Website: walmart
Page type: customer-info-address
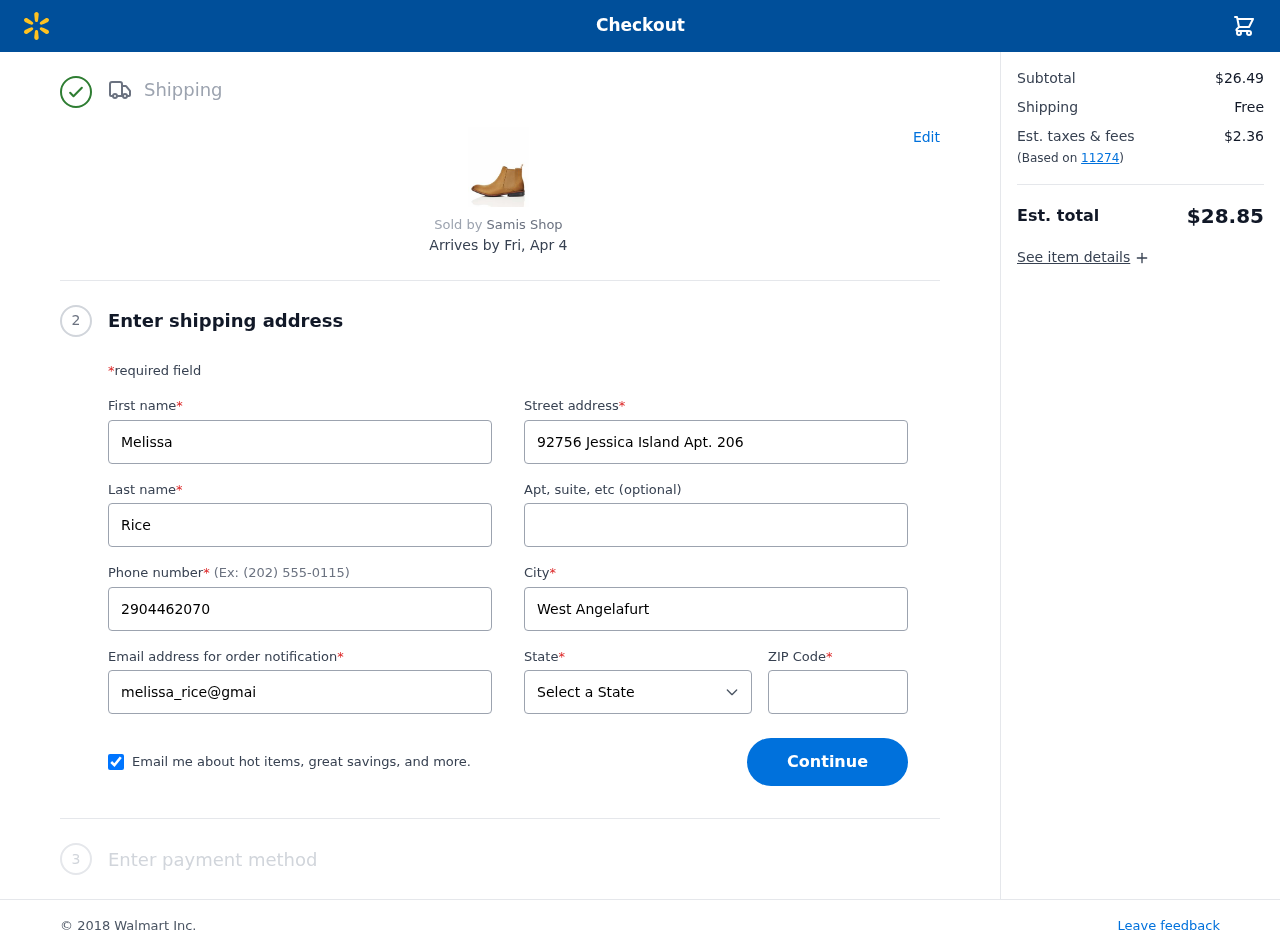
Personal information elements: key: PII_CITY
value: West Angelafurt
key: PII_EMAIL
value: melissa_rice@gmail.com
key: PII_FIRSTNAME
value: Melissa
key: PII_LASTNAME
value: Rice
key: PII_PHONE
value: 2904462070
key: PII_POSTCODE
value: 11274
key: PII_STATE
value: Iowa
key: PII_STREET
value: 92756 Jessica Island Apt. 206
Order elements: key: ORDER_DELIVERY_DATE
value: Fri, Apr 4
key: ORDER_SUBTOTAL
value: $26.49
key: ORDER_SHIPPING_COST
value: Free
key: ORDER_TAX
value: $2.36
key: ORDER_TOTAL
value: $28.85